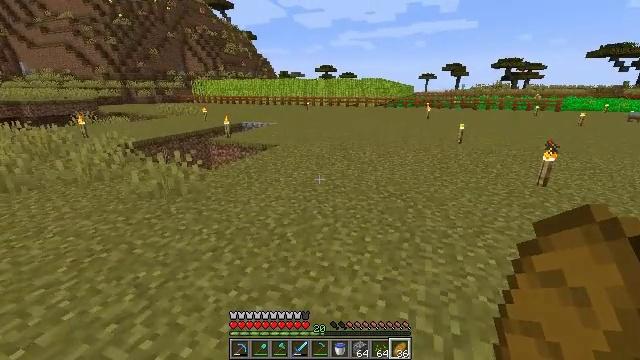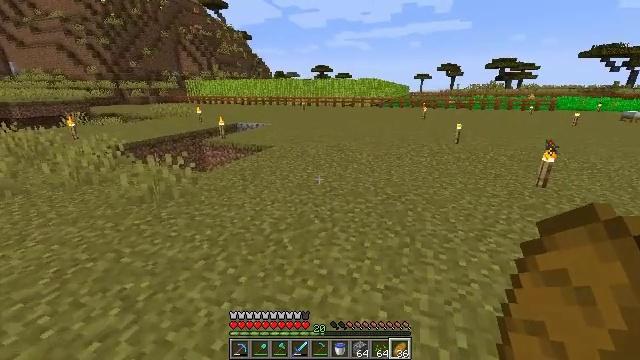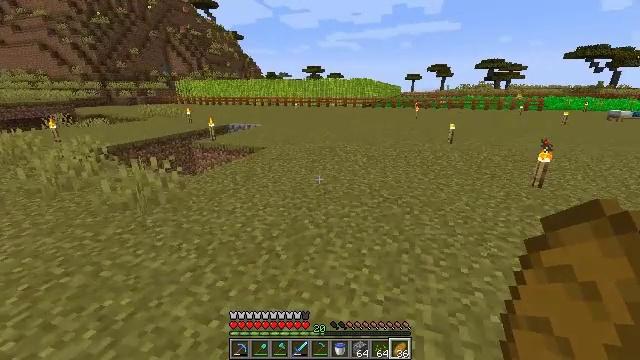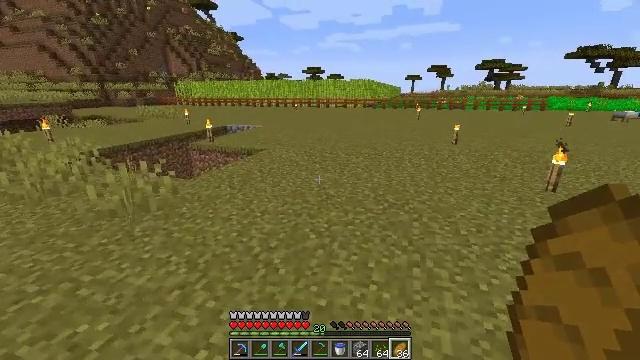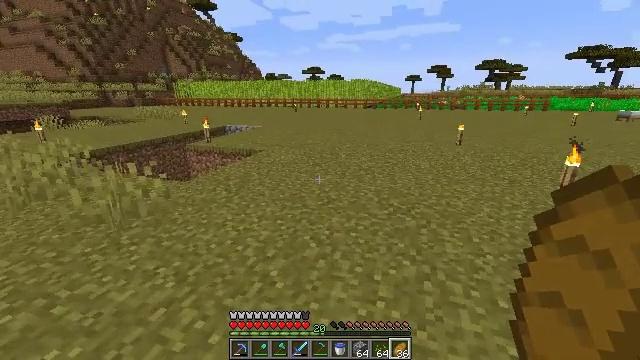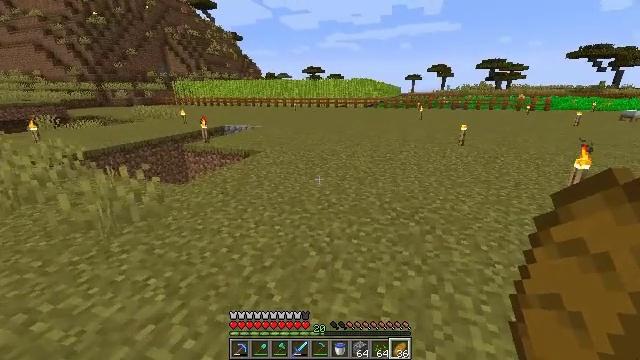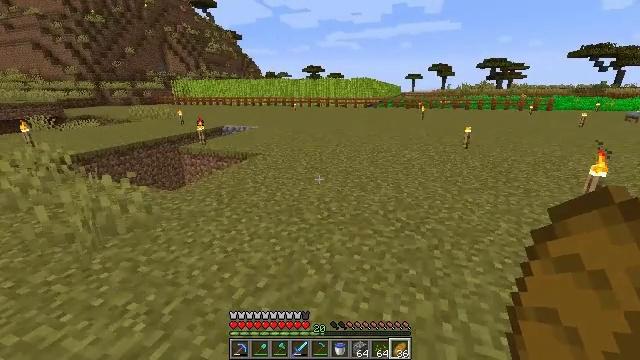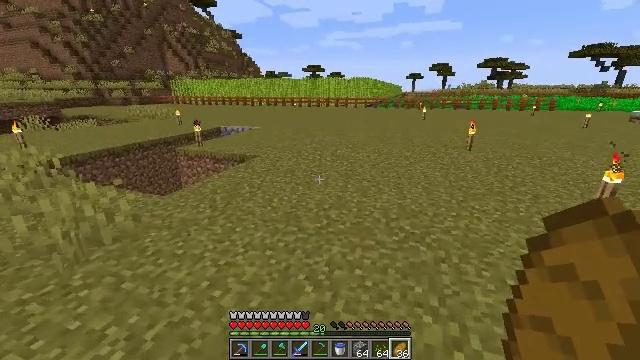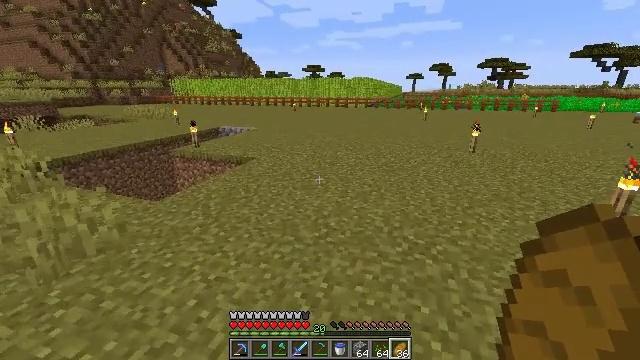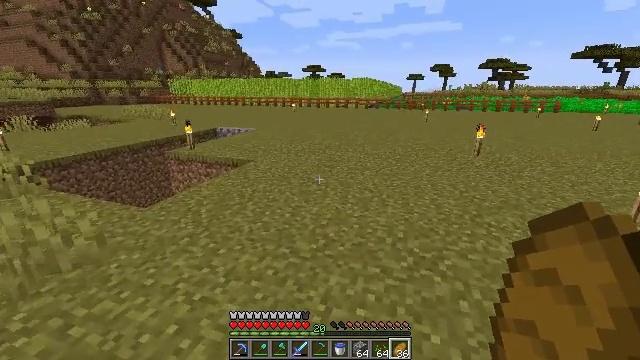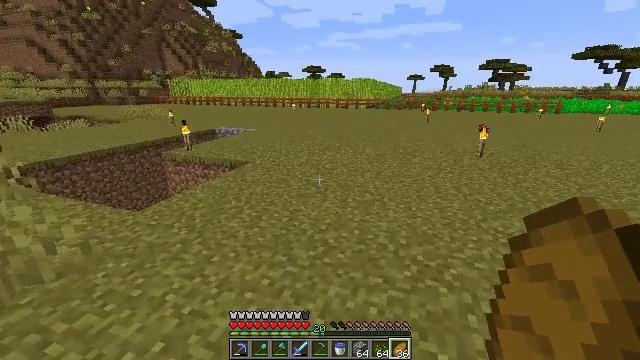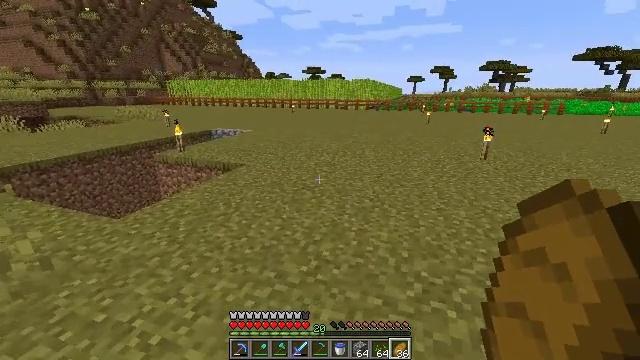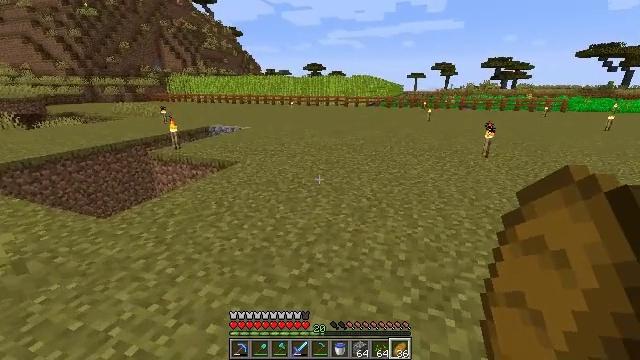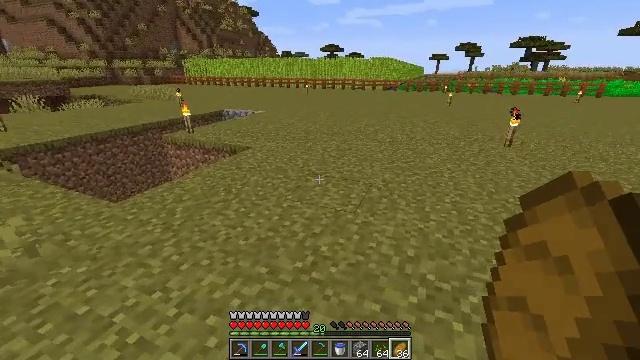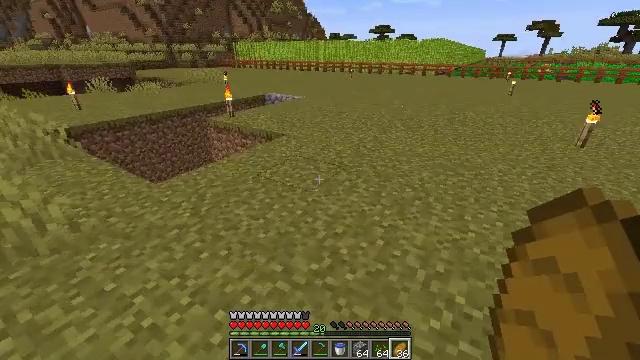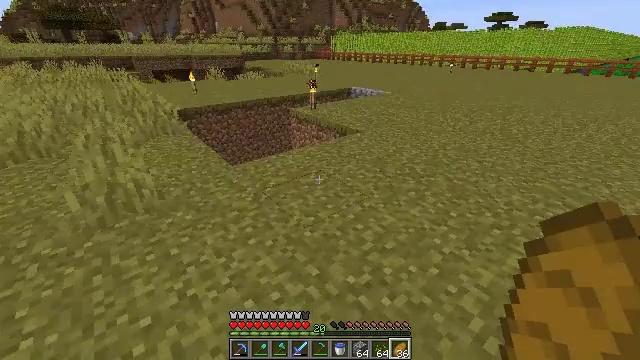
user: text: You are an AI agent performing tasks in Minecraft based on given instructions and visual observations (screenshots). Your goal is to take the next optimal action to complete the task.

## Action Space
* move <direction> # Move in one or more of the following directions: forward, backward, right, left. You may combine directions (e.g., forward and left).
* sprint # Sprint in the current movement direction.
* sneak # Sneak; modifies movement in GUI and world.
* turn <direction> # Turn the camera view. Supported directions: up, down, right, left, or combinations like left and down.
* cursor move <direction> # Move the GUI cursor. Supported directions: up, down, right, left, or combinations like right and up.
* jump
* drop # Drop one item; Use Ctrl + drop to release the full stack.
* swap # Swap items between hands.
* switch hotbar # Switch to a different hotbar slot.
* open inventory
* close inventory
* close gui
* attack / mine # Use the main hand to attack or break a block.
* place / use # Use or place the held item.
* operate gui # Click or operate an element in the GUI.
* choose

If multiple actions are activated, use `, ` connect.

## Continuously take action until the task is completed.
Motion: motion action
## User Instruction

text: Collect the grass from the surface.
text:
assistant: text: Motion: move forward
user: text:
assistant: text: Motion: move forward, turn right
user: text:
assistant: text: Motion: move forward
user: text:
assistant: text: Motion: move forward
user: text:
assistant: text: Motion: move forward
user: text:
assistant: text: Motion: move forward
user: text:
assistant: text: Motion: move forward
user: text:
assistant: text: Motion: move forward
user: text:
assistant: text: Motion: move forward
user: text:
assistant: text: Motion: move forward
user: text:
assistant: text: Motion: move forward and move right
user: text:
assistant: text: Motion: move forward and move right
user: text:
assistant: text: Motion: move forward and move right, turn left and down
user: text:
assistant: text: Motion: move forward and move right, turn left and down
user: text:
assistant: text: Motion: move right, turn left and down
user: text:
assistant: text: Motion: move right, turn left
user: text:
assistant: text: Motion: move right, turn left
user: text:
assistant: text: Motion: move right, turn left, switch to hotbar 2
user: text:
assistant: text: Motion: move right, turn left, switch to hotbar 2
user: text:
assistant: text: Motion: move right, turn left
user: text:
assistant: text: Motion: turn left
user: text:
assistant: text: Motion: turn left
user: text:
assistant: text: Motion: no_op
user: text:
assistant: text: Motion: no_op
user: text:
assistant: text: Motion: move left
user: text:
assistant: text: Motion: move left
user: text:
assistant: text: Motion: move left
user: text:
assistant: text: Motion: move left, turn left and up
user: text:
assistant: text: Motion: move forward and move left, turn left and up
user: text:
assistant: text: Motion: move forward and move left, turn left